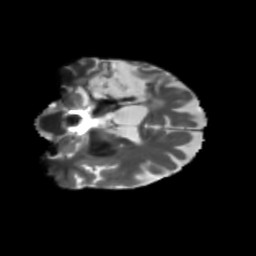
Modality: T2w
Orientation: coronal
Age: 66
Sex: female
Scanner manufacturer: siemens
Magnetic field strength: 3 T
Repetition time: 5.25 s
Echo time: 0.08 s